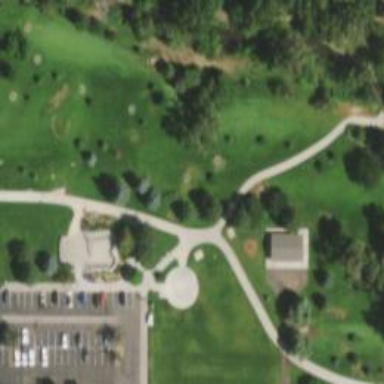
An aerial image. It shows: Disc golf basket.